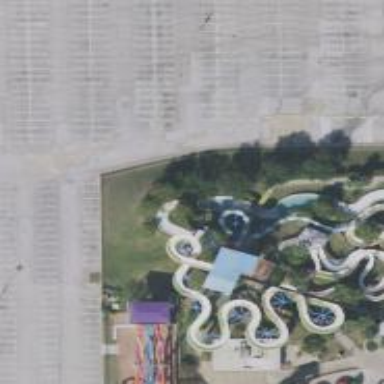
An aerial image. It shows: Water slide attraction.